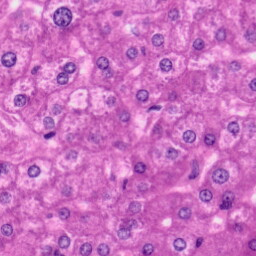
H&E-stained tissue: Liver